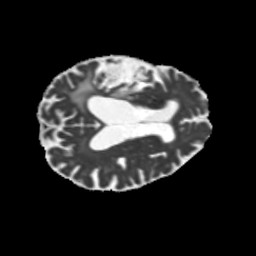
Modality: MD
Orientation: axial
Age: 68
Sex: male
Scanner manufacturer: siemens
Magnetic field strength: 3 T
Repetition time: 5.25 s
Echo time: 0.08 s